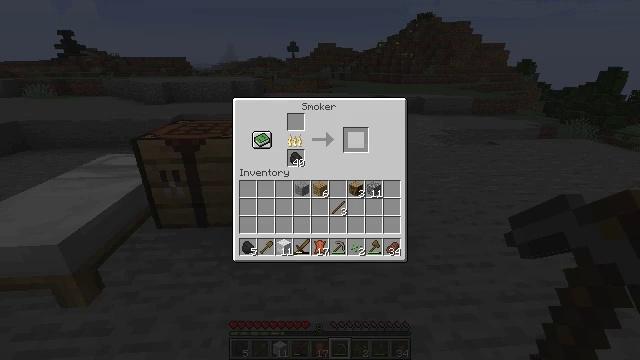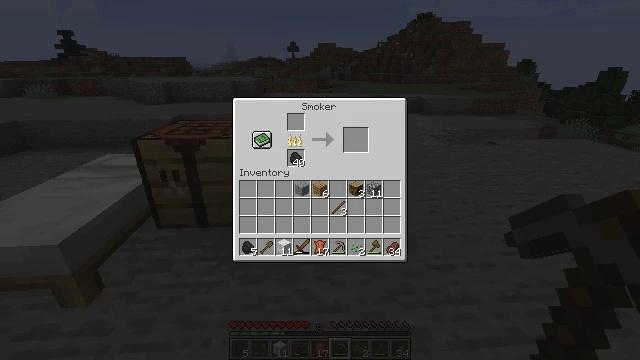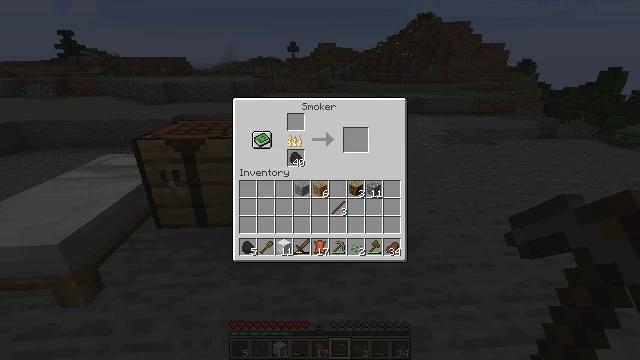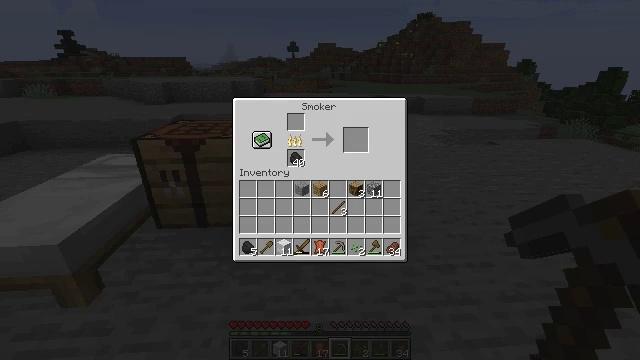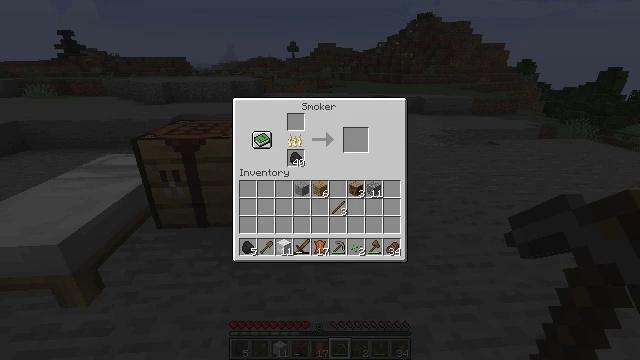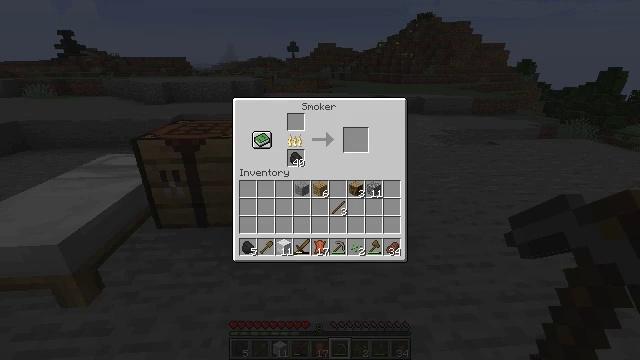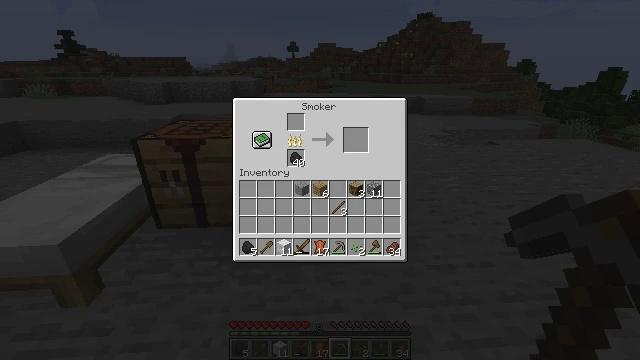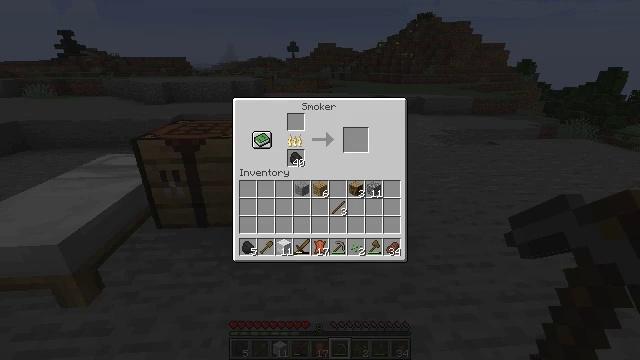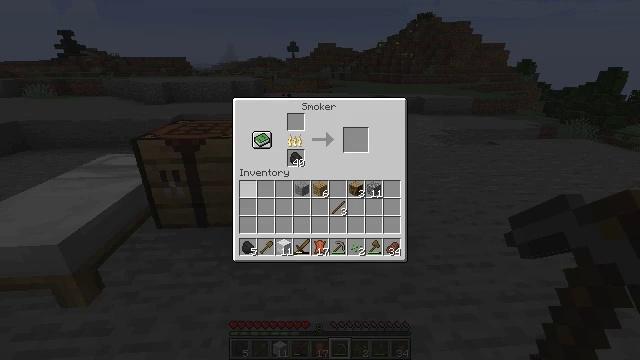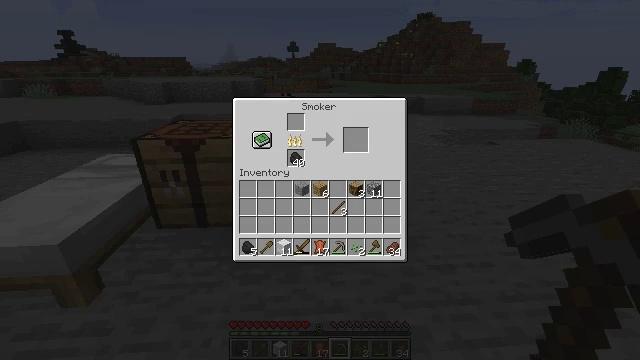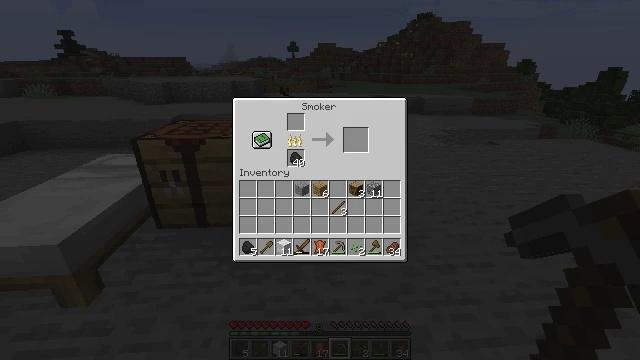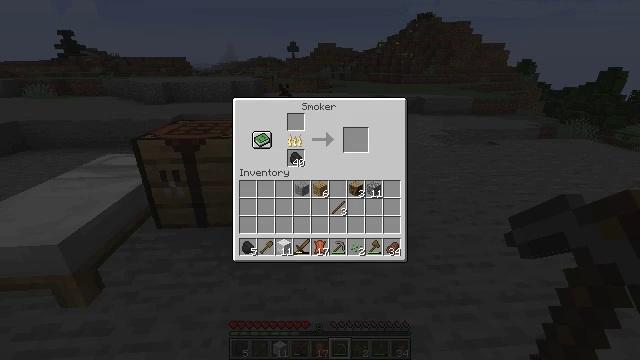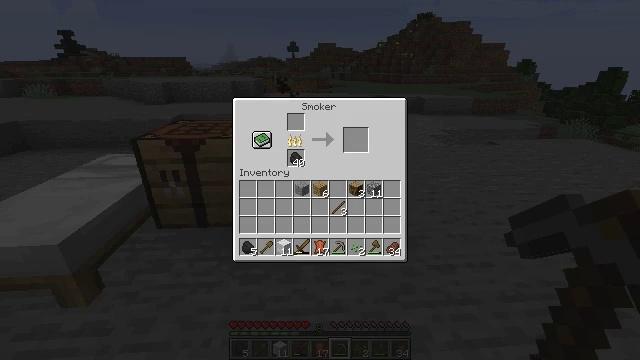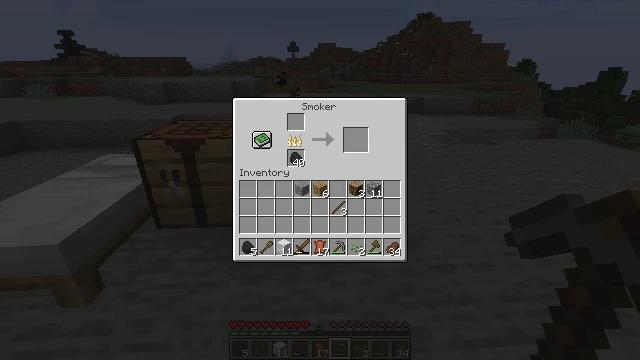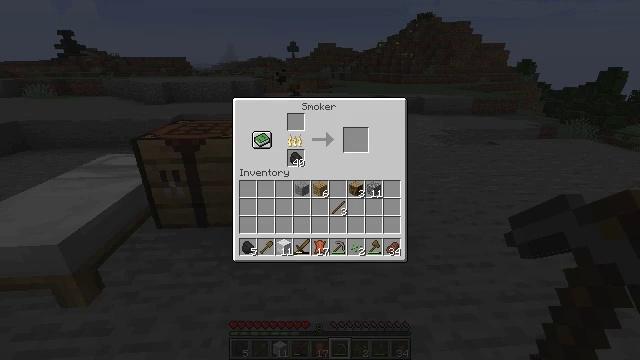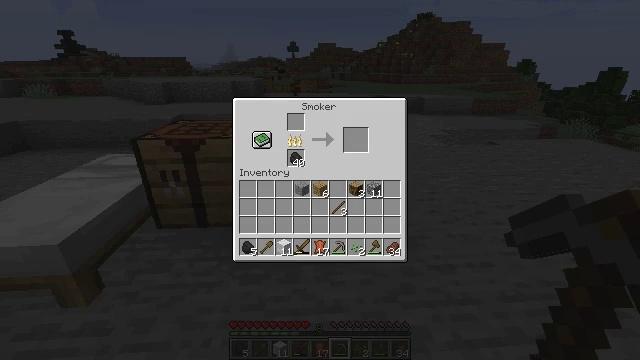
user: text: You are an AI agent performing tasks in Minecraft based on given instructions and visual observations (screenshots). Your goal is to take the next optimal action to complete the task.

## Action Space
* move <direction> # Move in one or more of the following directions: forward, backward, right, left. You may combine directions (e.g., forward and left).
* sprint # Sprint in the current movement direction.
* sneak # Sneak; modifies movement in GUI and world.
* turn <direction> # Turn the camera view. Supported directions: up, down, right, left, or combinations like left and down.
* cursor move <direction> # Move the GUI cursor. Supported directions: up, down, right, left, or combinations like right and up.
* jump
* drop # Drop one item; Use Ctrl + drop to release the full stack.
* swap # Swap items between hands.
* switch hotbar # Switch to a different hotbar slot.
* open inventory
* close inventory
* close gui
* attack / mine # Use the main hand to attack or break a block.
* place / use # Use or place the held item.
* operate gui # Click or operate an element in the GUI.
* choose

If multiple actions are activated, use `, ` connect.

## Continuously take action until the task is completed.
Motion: motion action
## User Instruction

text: Retrieve the smoker into your inventory.
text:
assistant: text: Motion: sneak, open gui
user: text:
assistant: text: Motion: sneak, cursor move down
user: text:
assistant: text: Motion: sneak
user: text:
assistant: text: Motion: sneak
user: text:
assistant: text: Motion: cursor move up
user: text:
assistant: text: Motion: cursor move up
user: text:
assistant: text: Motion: cursor move left
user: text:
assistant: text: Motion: sneak, cursor move left and down
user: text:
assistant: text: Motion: sneak, cursor move left and down
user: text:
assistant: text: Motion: sneak
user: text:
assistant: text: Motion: sneak, cursor move down
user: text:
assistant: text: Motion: sneak, cursor move down
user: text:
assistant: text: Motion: sneak, cursor move down
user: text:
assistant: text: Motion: sneak, cursor move right
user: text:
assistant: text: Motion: sneak
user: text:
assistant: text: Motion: sneak
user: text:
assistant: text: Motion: sneak
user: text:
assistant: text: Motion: sneak
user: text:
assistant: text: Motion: sneak, operate gui
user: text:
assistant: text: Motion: sneak, operate gui
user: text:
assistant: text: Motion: sneak, operate gui
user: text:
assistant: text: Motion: sneak
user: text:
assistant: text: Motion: sneak
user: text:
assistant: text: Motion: sneak
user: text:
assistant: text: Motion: sneak
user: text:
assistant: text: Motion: sneak, cursor move right and up
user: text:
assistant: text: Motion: sneak, cursor move right and up
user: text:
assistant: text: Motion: sneak, cursor move right and up
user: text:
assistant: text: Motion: cursor move up
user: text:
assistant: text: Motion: no_op